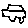
Label: car